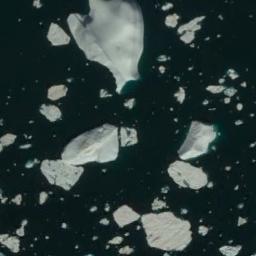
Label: sea_ice